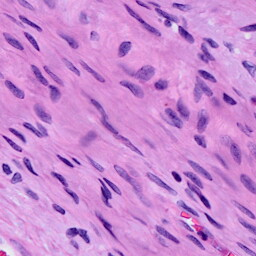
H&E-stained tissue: Cervix